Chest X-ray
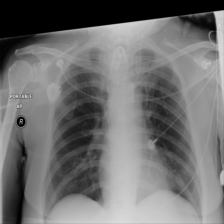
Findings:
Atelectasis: negative
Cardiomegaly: negative
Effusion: negative
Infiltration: positive
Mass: negative
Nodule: negative
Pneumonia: negative
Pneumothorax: negative
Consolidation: negative
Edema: negative
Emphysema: negative
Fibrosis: negative
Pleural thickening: negative
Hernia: negative